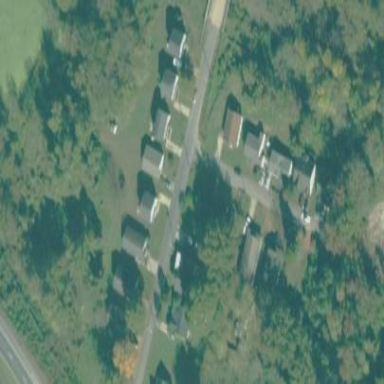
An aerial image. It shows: Residential area composed of single-family homes.